This time-frequency spectrogram was computed from a bearing vibration snapshot; brighter regions carry more energy. Determine the bearing's health state. Answer with exactly one of: normal, inner_race, outer_race, ball.
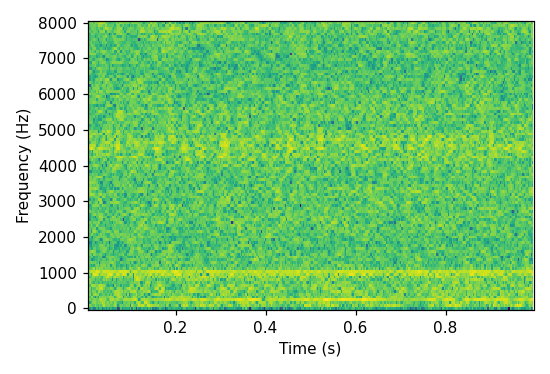
Answer: outer_race